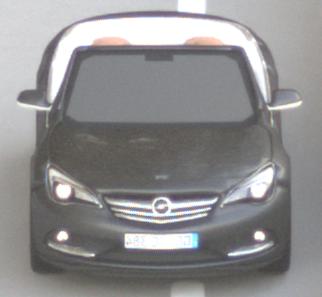
Make: Opel
Model: Cascada 1.4 Turbo
Detailed model: Cascada
Model produced from: 2013/03
Model produced until: 2015/01
Doors: 2
Color: gray
Road condition: dry road
Daytime: morning or afternoon
Contrast: medium contrast